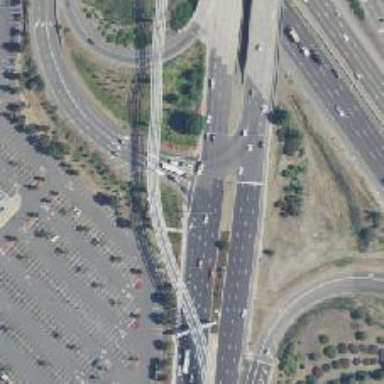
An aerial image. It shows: Motorway link.